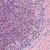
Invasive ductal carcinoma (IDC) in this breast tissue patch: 1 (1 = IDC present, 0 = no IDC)